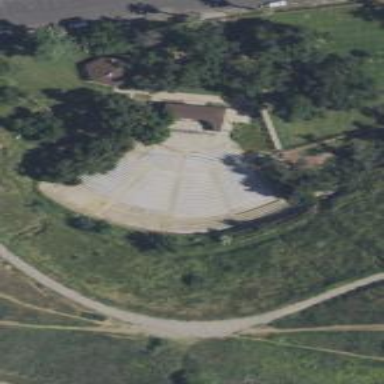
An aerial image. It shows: Theatre.